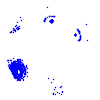
Particle: proton